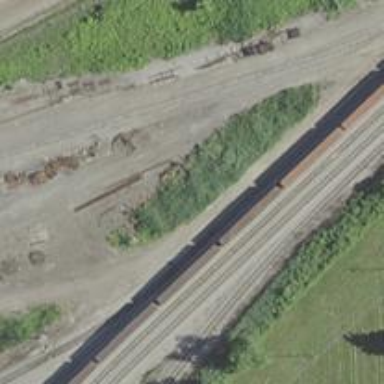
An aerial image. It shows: Railway siding for service.